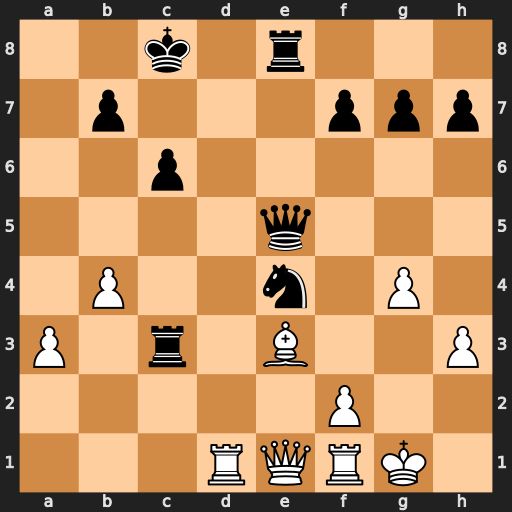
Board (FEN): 2k1r3/1p3ppp/2p5/4q3/1P2n1P1/P1r1B2P/5P2/3RQRK1
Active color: w
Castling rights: -
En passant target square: -
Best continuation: Bd4 Qf4 Bxc3